Field crop: maize
Growth stage: 2
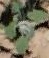
Species: chenopodium